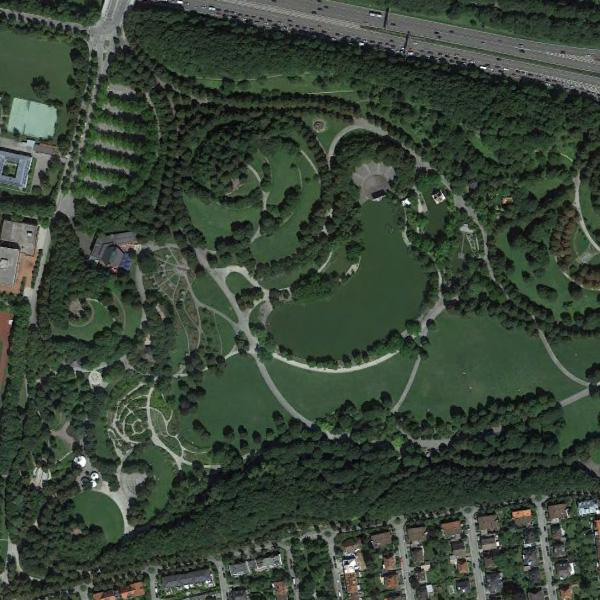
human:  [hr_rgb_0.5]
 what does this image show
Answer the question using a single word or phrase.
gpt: park